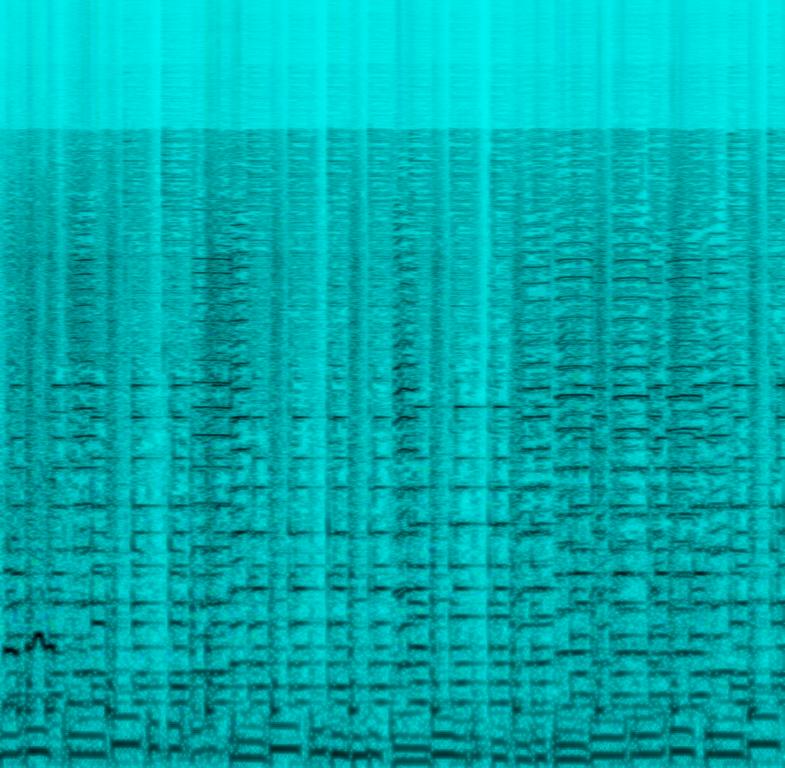
This ska song features a trumpet playing the main melody. The trumpet plays one staccato note followed by a six note pattern and then plays the same sequence starting on a different root note. This is accompanied by percussion playing a simple beat. A keyboard plays chords in the background. The bass plays a groovy bassline. There are no voices in this song. This is an instrumental song. The mood of this song is happy. This song can be played in a comedy movie.